Field crop: maize
Growth stage: 2
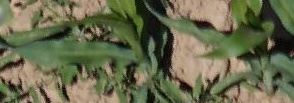
Species: maize